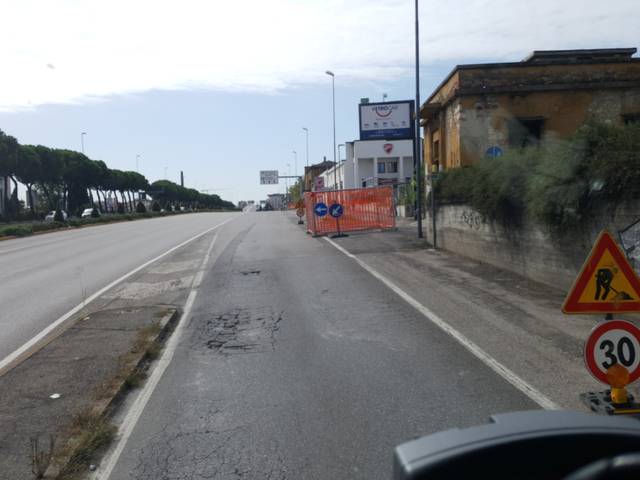
Region: Italy
Coordinates: 45.429, 10.987